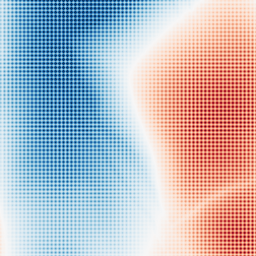
Category: trend_removal
Decomposition family: polynomial
Decomposition parameters: degree: 3
Upsampling method: sinc_blackman
Upsampling parameters: scale: 4
kernel_size: 4
Upsampling scale: 4